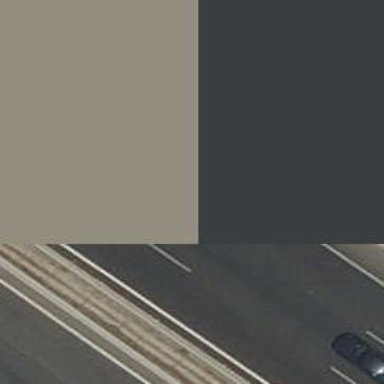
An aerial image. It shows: Asphalt motorway.